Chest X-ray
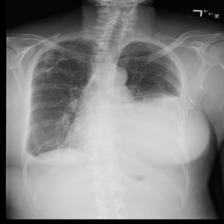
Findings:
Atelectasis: positive
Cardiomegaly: negative
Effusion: positive
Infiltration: positive
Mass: positive
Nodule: positive
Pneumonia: negative
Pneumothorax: positive
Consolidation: positive
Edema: negative
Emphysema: negative
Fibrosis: positive
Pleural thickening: positive
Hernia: negative